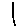
Label: line